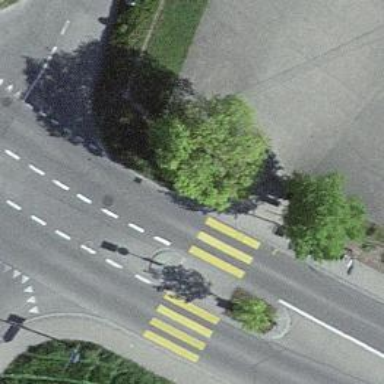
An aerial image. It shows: Zebra crossing with road island.